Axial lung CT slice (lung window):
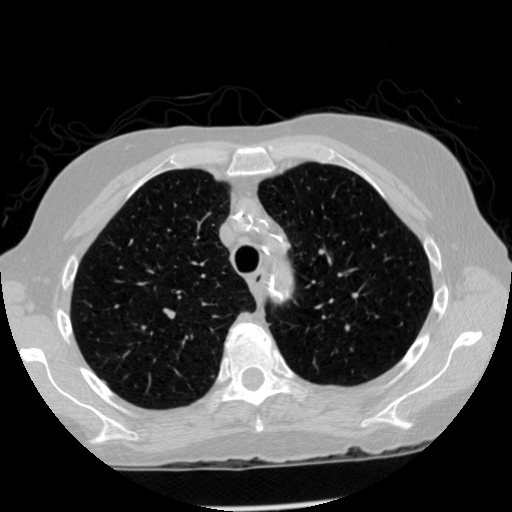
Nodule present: no